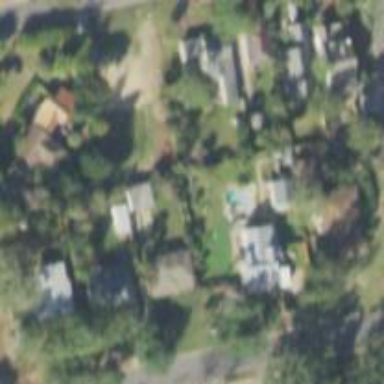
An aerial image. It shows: Residential area consisting of single-family homes.